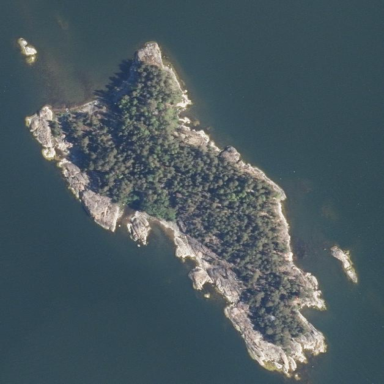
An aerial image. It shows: Island with natural coastline.